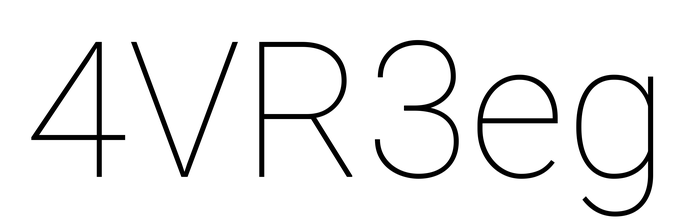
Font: Roboto_Thin